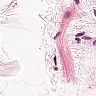
Metastatic tissue present: no